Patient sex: F
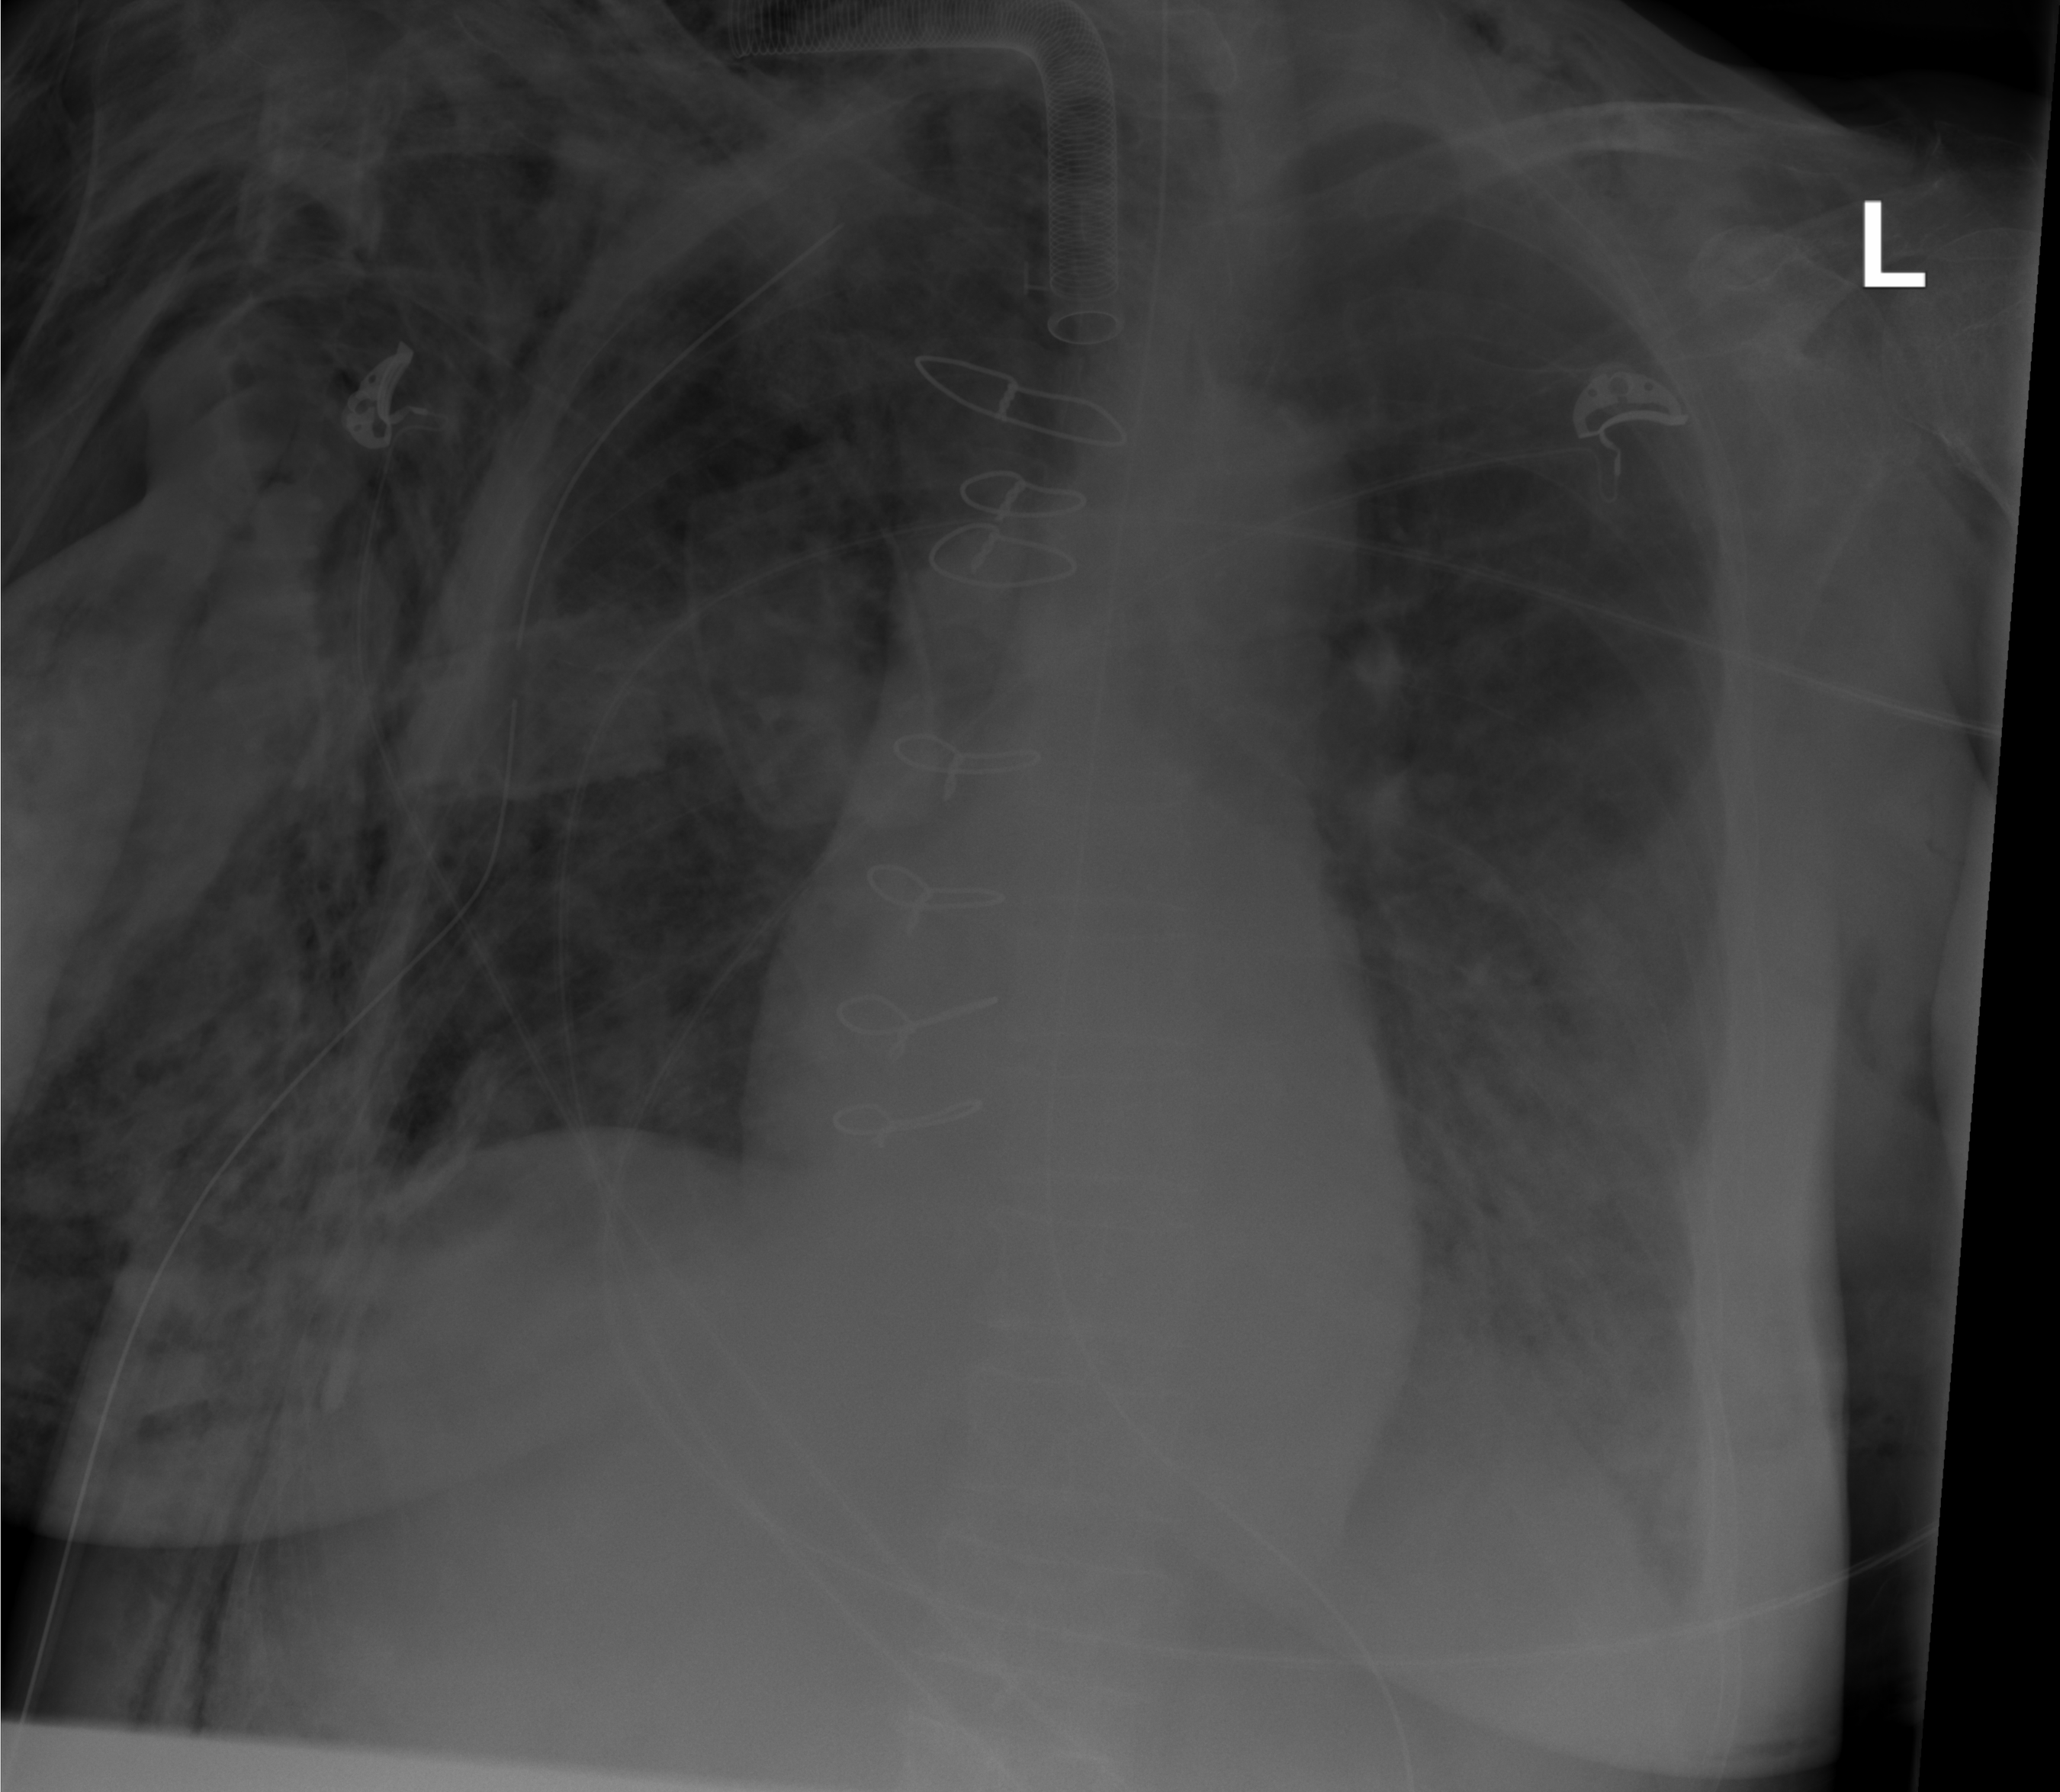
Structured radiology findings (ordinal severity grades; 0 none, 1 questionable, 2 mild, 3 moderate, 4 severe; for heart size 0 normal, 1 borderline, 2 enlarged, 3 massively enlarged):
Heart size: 0
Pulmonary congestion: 0
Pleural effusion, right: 0
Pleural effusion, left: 2
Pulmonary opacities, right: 2
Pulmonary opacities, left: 3
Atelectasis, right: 0
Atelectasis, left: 0